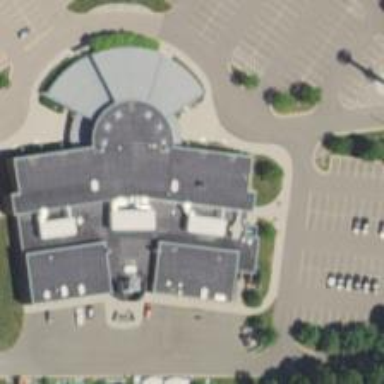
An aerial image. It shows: College building.